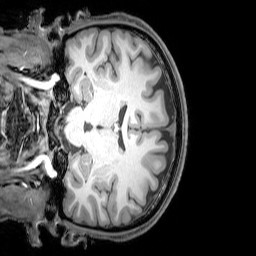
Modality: T1w
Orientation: coronal
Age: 24
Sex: male
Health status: healthy
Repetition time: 0.081 s
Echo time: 0.037 s